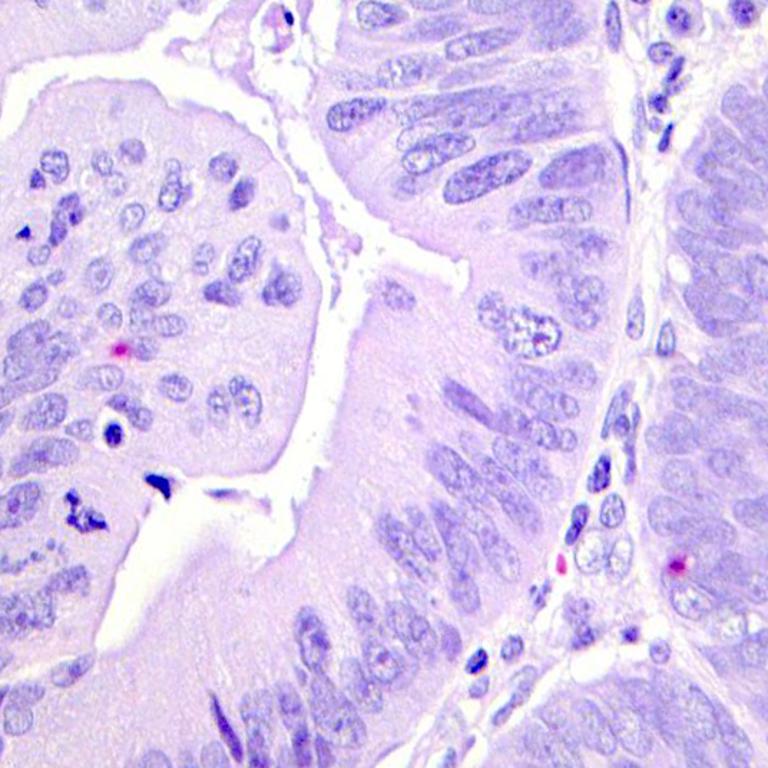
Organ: colon
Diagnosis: adenocarcinomas